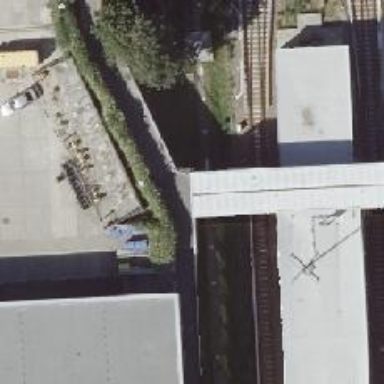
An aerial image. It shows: Subway entrance.